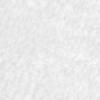
Label: no_change